Question: I am trying to achieve something like <URL> .
In a method I have this code
'''
QDateTime past = QDateTime::currentDateTime().addMonths(-10);
QDateTime now = QDateTime::currentDateTime();
qreal pastvalue = 4;
qreal nowvalue = 4;
axisY = new QValueAxis();
axisX= new QDateTimeAxis();
chart = new QChart();
series = new QLineSeries();
/*Y*/
axisY->setLabelFormat("%i");
axisY->setTitleText("Numero dispositivi");
axisY->setMin(0);
axisY->setMax(5);
/*X*/
axisX->setTickCount(2);
axisX->setMin(past);
axisX->setMax(now);
axisX->setFormat("dd-MM-yyyy h:mm:ss");
/*series/*
series->attachAxis(axisX);
series->attachAxis(axisY);
series->append(past.toSecsSinceEpoch(),pastvalue);
series->append(past.toSecsSinceEpoch(),nowvalue);
/*chart*/
chart->legend()->hide();
chart->setTitle("Dati filtrati durante il periodo temporale");
chart->addAxis(axisY, Qt::AlignLeft);
chart->addAxis(axisX, Qt::AlignBottom);
chart->addSeries(series);
chartView = new QChartView(chart);
ui->verticalLayout->addWidget(chartView);
'''
I don't understand why values are not displayed.

I can't figure out what's wrong.
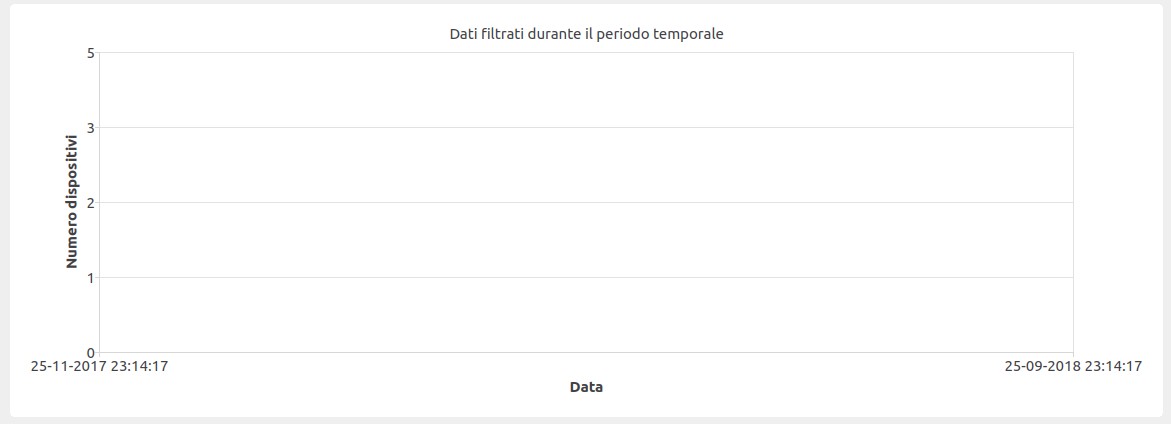
Answer: Your code has the following errors:
- 'toMSecsSinceEpoch()''toSecsSinceEpoch()'- 'QChart'- change 'series->append(past.toSecsSinceEpoch(),nowvalue);' to 'series->append(now.toMSecsSinceEpoch(),nowvalue);'- I recommend you to set the ticks so that only the whole points are shown since, for example, the inappropriate value will be displayed on the vertical axis, or set as floating with a certain number of decimal places, in the following image I show the result with %i:
<URL>
As we can see in the previous image, 4 is very close to 3 and farther than 5, instead of being equidistant, so in the solution I propose, you will use %.2f:
'''
QDateTime past = QDateTime::currentDateTime().addMonths(-10);
QDateTime now = QDateTime::currentDateTime();
qreal pastvalue = 4;
qreal nowvalue = 4;
axisY = new QValueAxis();
axisX= new QDateTimeAxis();
chart = new QChart();
series = new QLineSeries();
/*Y*/
axisY->setLabelFormat("%.2f");
axisY->setTitleText("Numero dispositivi");
axisY->setMin(0);
axisY->setMax(5);
/*X*/
axisX->setTickCount(2);
axisX->setMin(past);
axisX->setMax(now);
axisX->setFormat("dd-MM-yyyy h:mm:ss");
/*series*/
series->append(past.toMSecsSinceEpoch(),pastvalue);
series->append(now.toMSecsSinceEpoch(),nowvalue);
/*chart*/
chart->legend()->hide();
chart->setTitle("Dati filtrati durante il periodo temporale");
chart->addAxis(axisY, Qt::AlignLeft);
chart->addAxis(axisX, Qt::AlignBottom);
chart->addSeries(series);
series->attachAxis(axisX);
series->attachAxis(axisY);
chartView = new QChartView(chart);
ui->verticalLayout->addWidget(chartView);
'''
<URL>